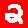
Digit: 2